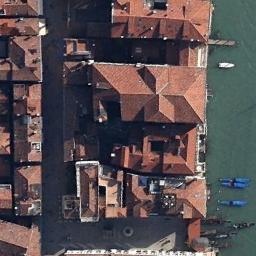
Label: palace